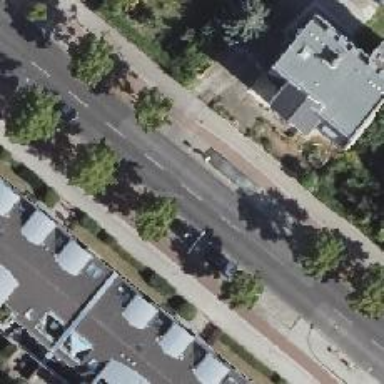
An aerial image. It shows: Public transport stop position.